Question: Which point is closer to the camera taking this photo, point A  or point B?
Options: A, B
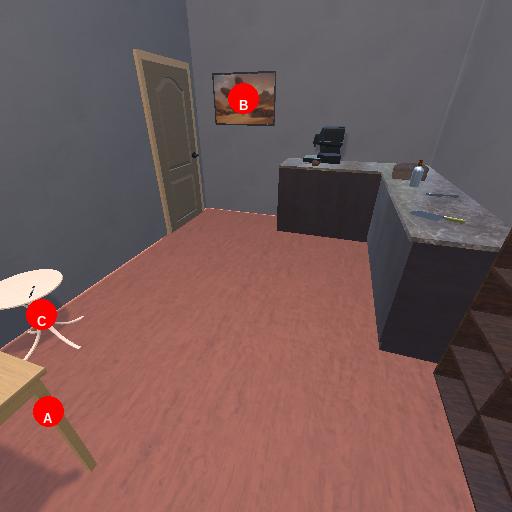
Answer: A